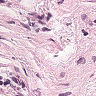
Metastatic tissue present: no